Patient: sex M, age 50
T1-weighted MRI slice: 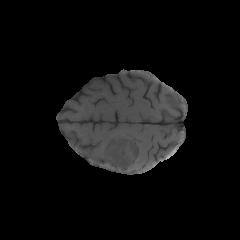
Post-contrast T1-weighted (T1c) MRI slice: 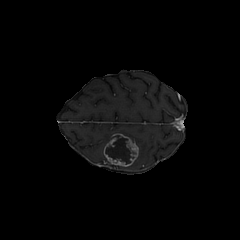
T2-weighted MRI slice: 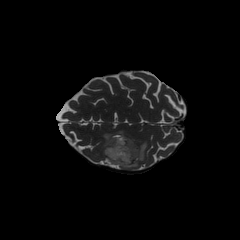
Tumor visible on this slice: yes
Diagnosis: Glioblastoma, IDH-wildtype
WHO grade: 4